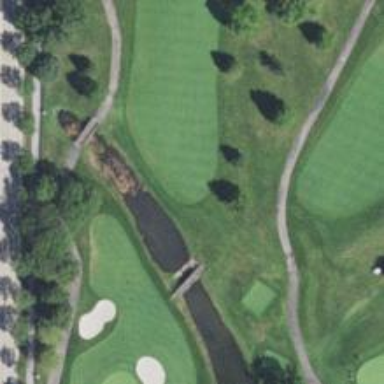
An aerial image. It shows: Path for both roads and golfers.